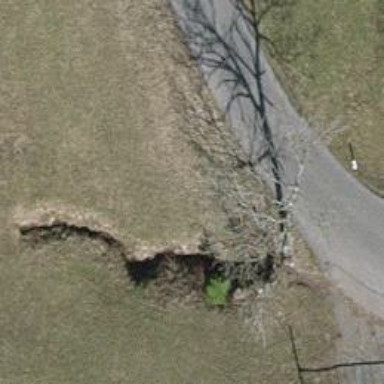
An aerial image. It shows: Culvert tunnel.